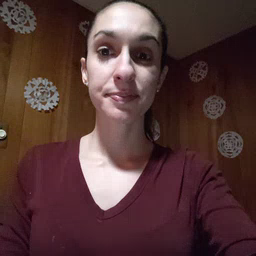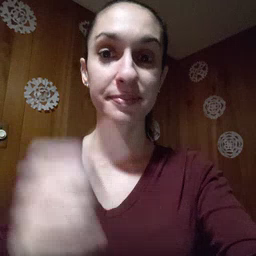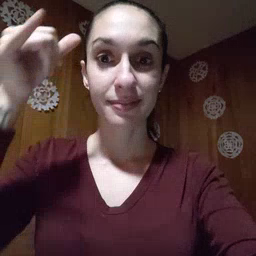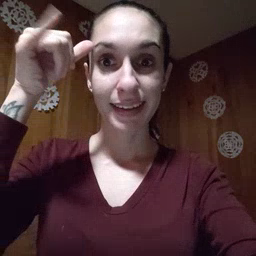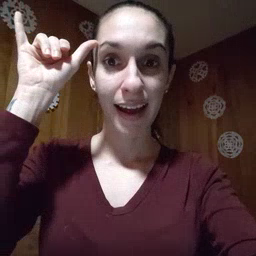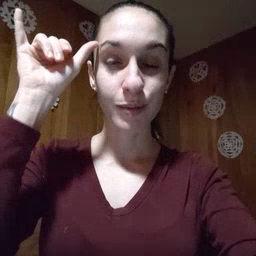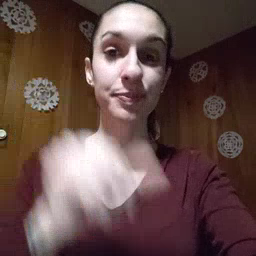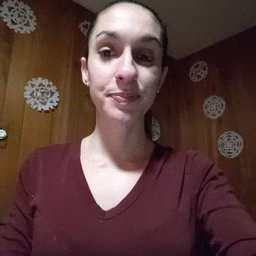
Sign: cow